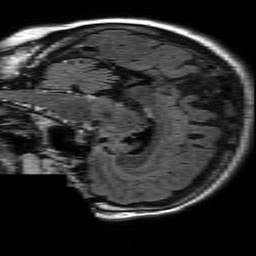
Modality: FLAIR
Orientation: sagittal
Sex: female
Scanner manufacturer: philips
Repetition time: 11 s
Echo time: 0.125 s